Question: Count the number of objects in the diagram.
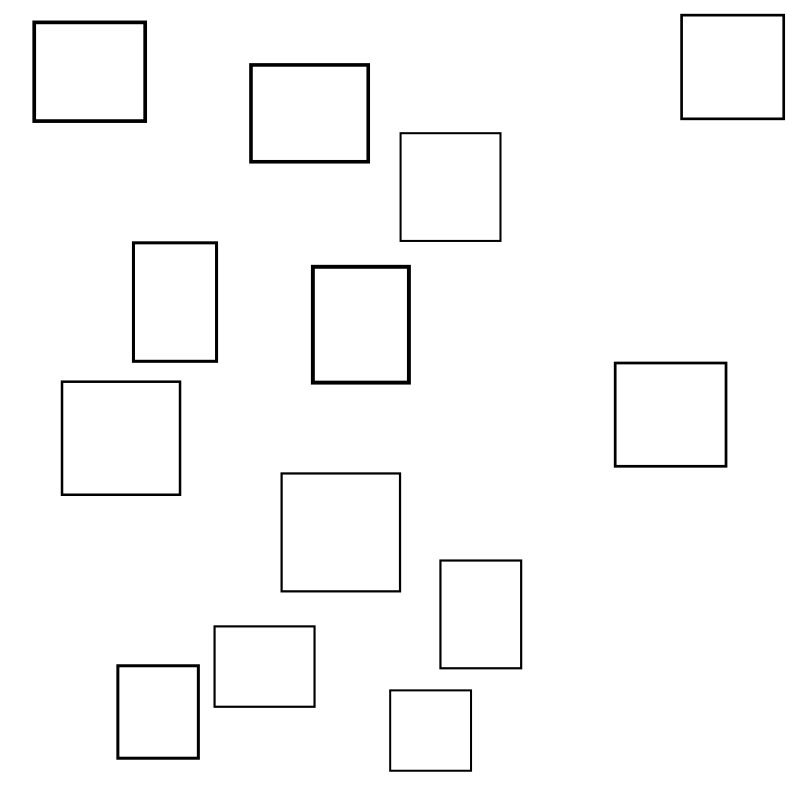
Answer: 13